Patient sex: M
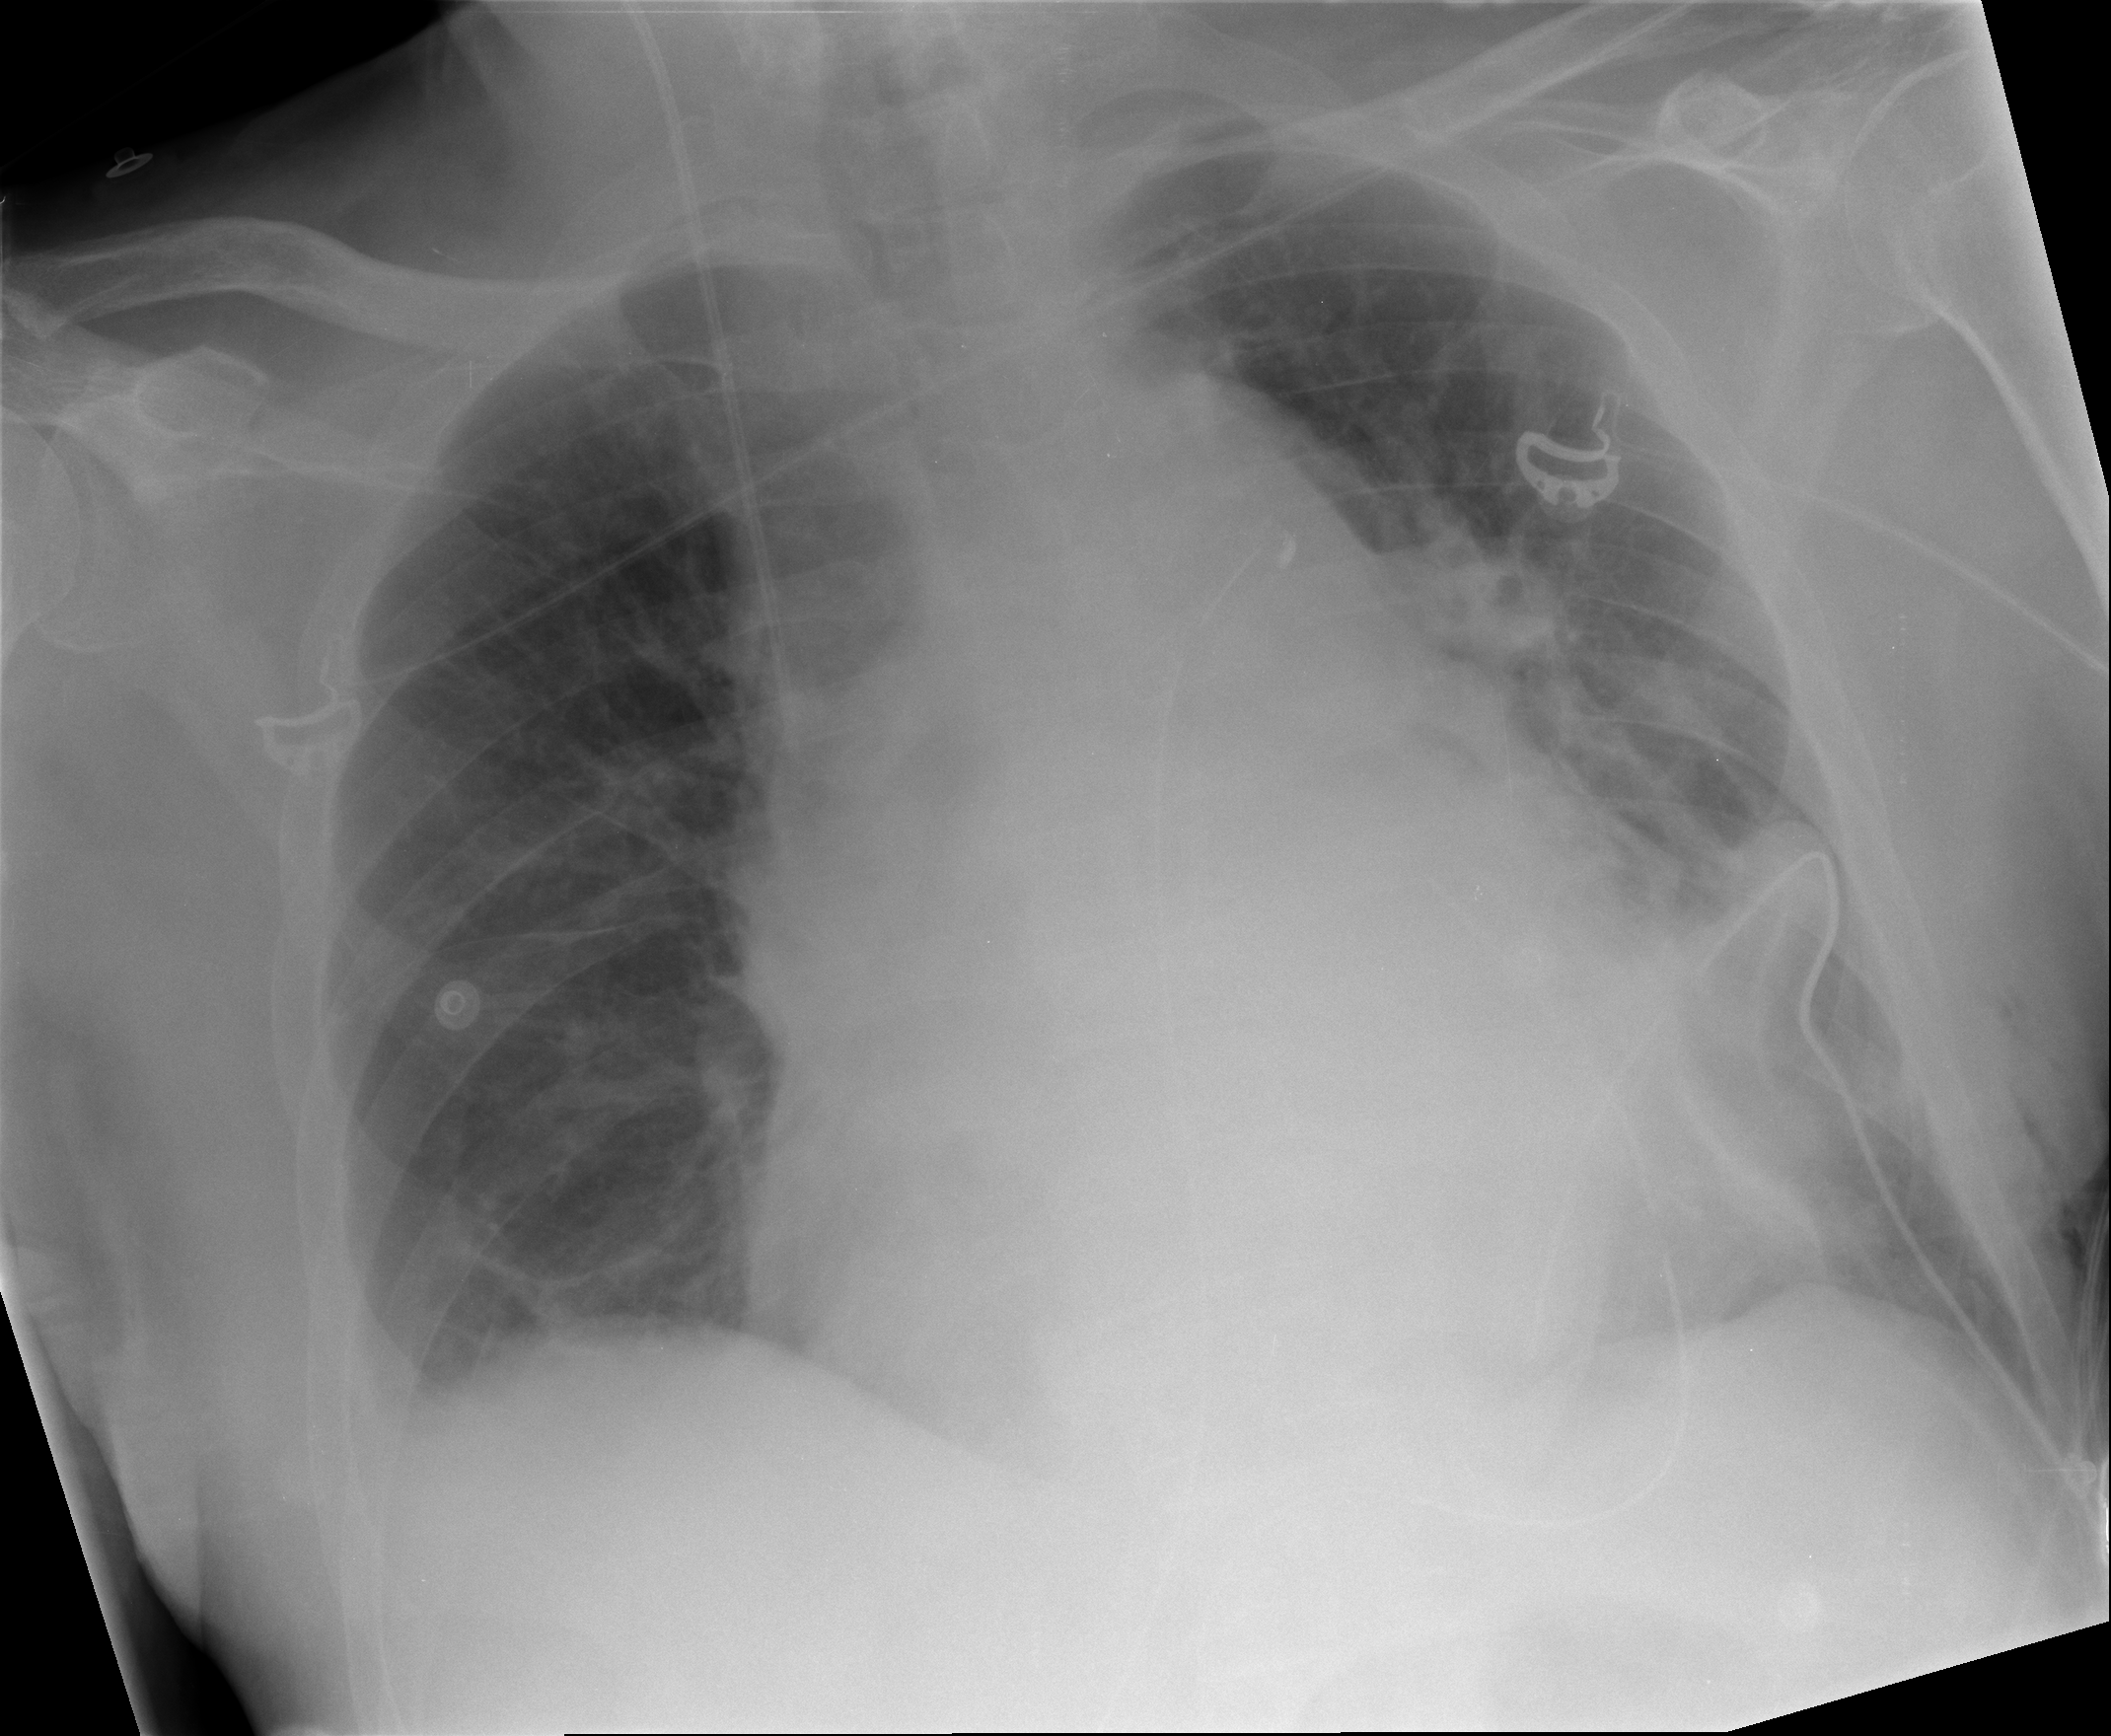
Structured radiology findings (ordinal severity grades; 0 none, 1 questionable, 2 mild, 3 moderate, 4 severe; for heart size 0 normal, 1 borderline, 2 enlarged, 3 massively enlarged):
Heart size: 3
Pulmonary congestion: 0
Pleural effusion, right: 1
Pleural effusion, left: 0
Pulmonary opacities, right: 0
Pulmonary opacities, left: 0
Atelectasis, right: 1
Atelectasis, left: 0